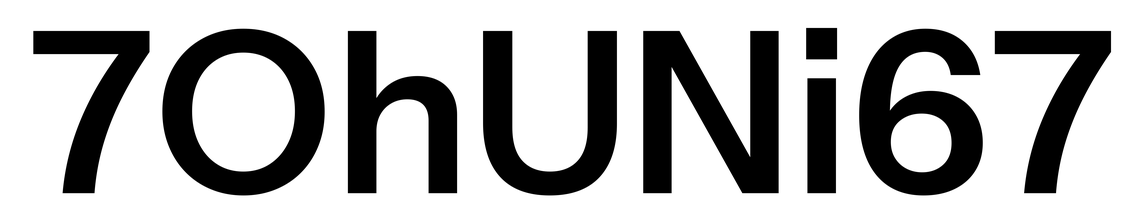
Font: InstrumentSans_SemiBold